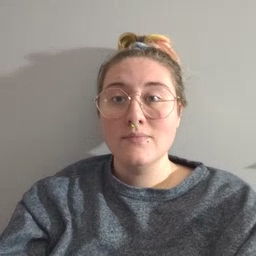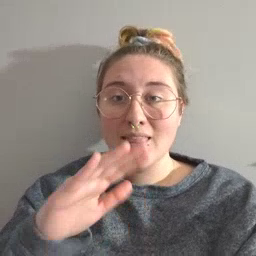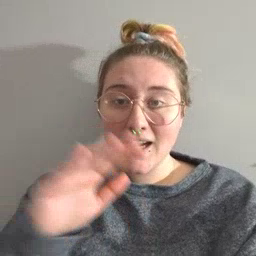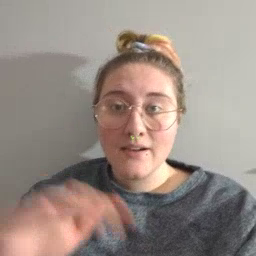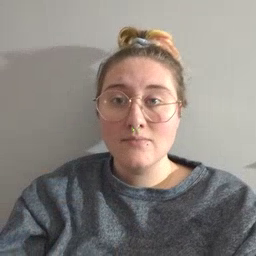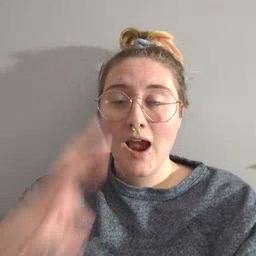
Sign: clean